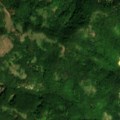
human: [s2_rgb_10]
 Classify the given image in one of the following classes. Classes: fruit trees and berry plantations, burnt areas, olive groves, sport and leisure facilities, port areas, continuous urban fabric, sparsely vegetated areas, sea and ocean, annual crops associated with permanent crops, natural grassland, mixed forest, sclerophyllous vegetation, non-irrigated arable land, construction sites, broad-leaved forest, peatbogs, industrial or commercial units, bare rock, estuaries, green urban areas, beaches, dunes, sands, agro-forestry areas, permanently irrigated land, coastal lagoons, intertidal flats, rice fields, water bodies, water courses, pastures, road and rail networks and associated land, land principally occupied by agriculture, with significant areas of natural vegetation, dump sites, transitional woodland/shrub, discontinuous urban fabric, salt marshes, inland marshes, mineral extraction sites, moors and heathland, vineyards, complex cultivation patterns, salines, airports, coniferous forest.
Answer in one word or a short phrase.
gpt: broad-leaved forest, transitional woodland/shrub